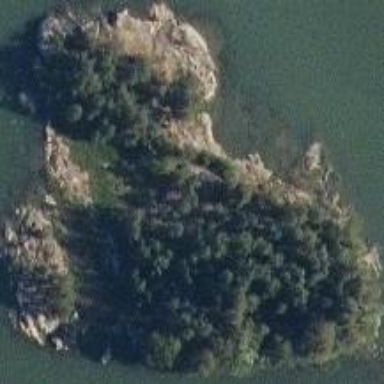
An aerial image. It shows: Islet along the coastline.